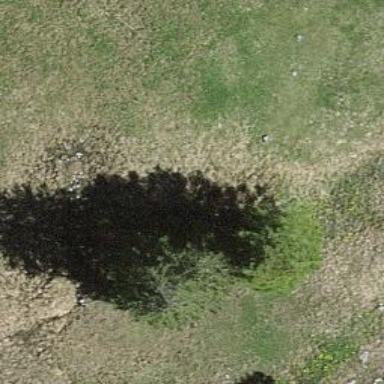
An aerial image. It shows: Evergreen tree with needle-leaved leaves.